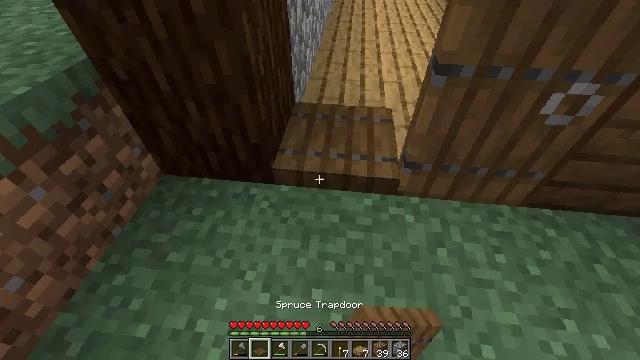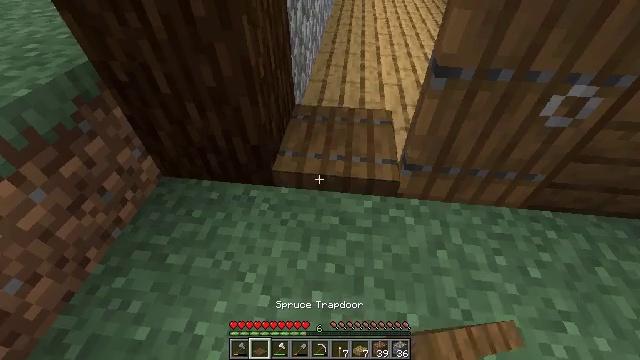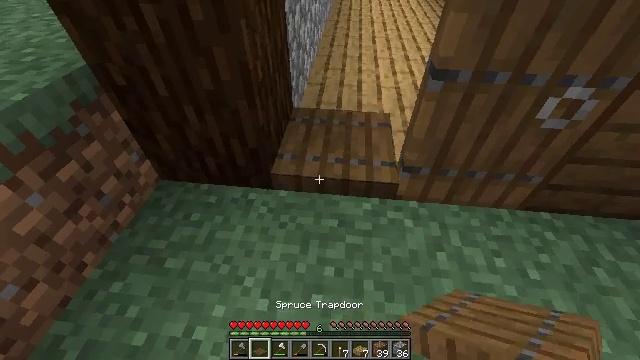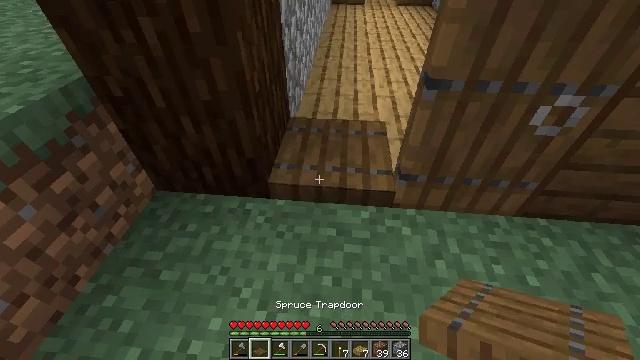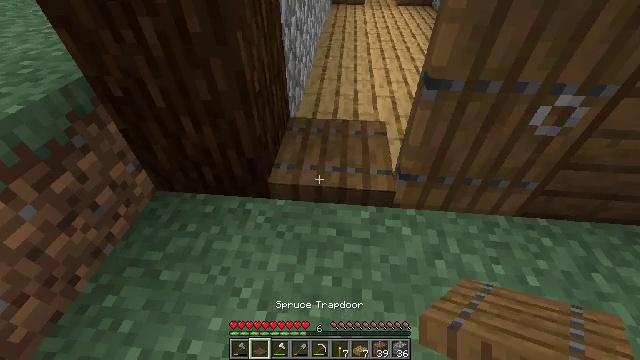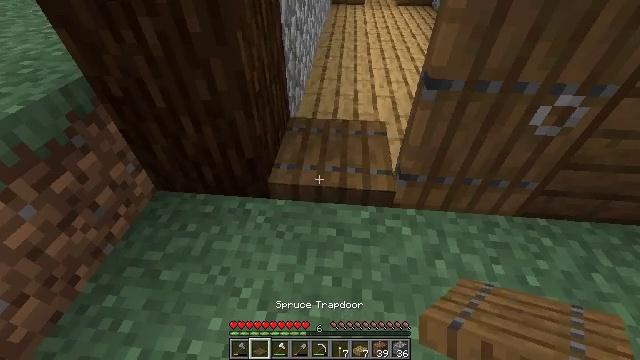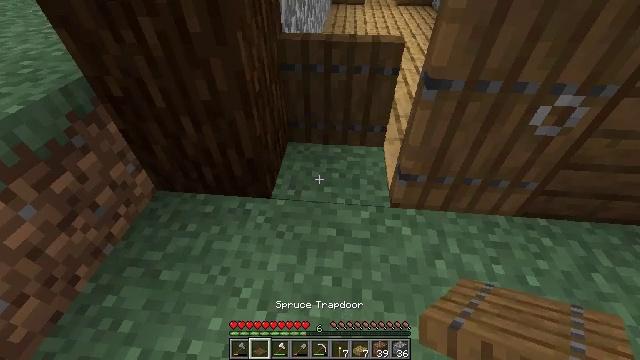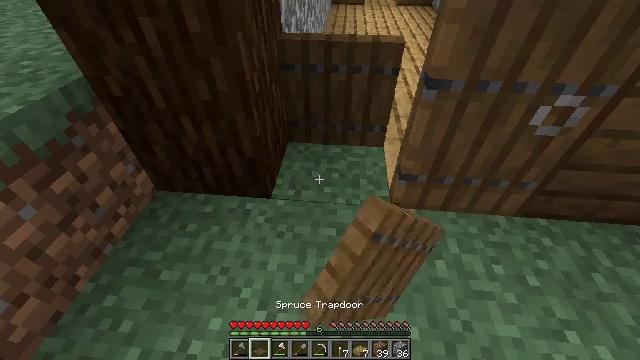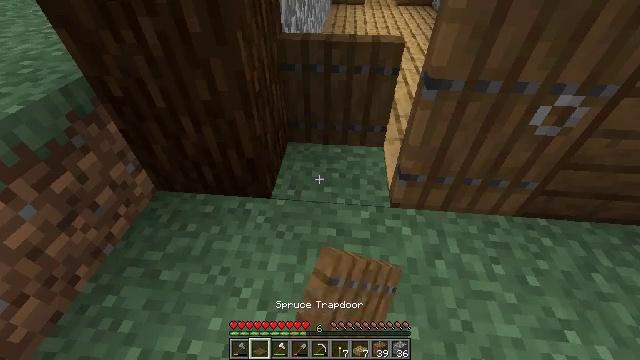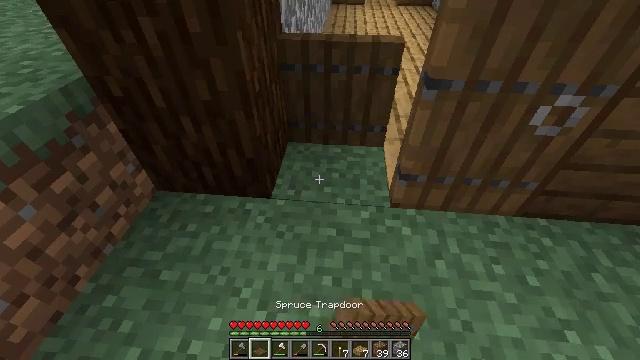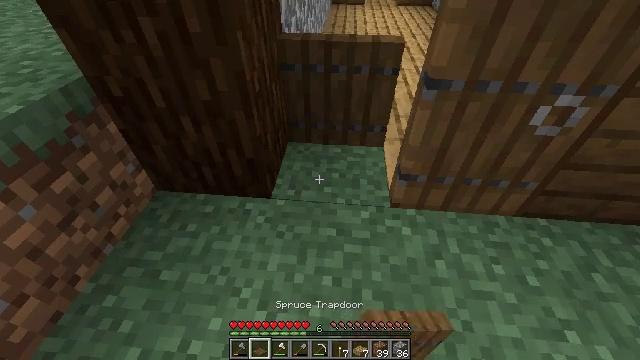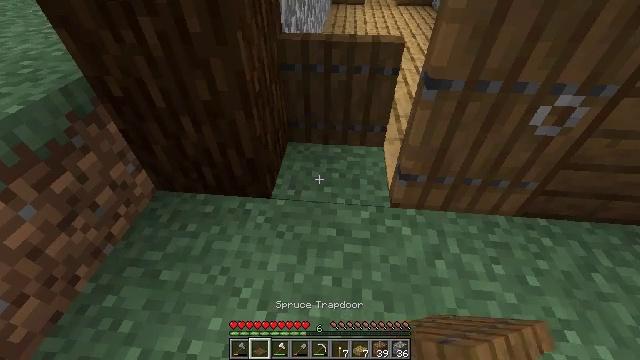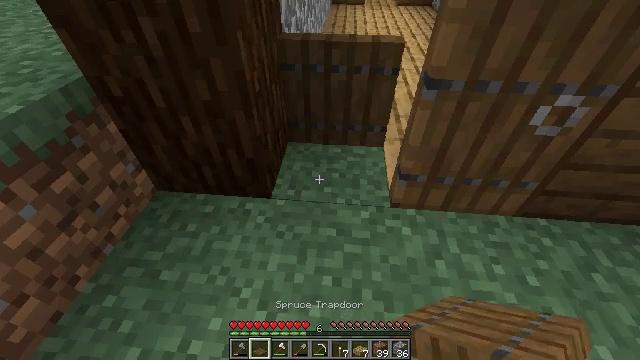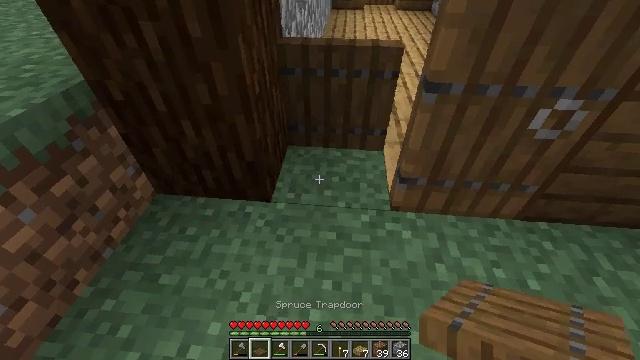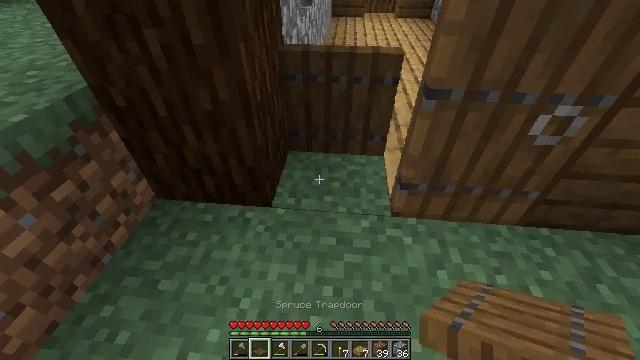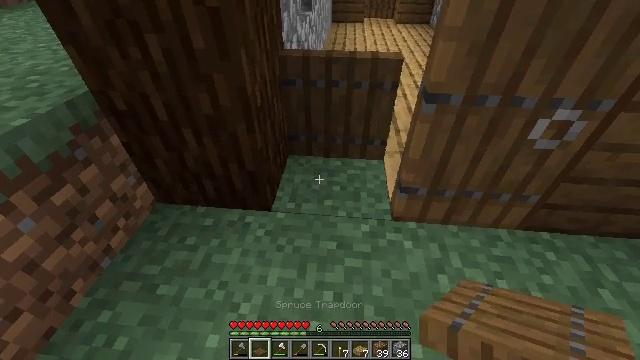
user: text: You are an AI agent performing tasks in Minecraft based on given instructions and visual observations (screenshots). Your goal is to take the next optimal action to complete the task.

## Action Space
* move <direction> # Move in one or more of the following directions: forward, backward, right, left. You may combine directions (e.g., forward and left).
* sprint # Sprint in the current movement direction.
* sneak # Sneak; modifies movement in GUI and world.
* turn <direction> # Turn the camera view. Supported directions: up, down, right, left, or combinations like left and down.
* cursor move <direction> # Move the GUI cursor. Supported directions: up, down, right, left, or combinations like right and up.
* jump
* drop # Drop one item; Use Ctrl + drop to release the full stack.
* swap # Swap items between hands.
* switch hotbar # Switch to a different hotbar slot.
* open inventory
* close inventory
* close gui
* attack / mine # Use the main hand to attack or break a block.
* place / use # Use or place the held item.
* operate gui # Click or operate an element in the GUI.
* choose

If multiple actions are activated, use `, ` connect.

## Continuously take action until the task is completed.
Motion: motion action
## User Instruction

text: Collect the spruce trapdoor from its position.
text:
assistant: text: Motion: no_op
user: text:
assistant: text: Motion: no_op
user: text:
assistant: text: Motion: turn up
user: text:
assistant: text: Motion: no_op
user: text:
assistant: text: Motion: no_op
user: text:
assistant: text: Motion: use / place
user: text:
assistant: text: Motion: use / place
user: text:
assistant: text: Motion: no_op
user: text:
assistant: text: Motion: no_op
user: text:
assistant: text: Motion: no_op
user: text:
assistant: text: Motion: no_op
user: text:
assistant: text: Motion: no_op
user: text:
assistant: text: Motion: no_op
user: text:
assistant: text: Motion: turn up
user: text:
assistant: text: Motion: no_op
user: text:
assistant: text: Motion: turn up
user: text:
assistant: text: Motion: turn up
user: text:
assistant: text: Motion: turn up
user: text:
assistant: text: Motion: no_op
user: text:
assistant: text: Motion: no_op
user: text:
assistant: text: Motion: no_op
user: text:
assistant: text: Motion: no_op
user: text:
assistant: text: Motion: no_op
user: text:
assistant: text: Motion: move forward
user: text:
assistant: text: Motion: move forward
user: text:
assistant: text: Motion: no_op
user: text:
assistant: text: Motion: no_op
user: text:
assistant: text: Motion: no_op
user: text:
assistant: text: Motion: no_op
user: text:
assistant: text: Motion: no_op